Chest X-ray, AP view. Patient: 19 years old, sex M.
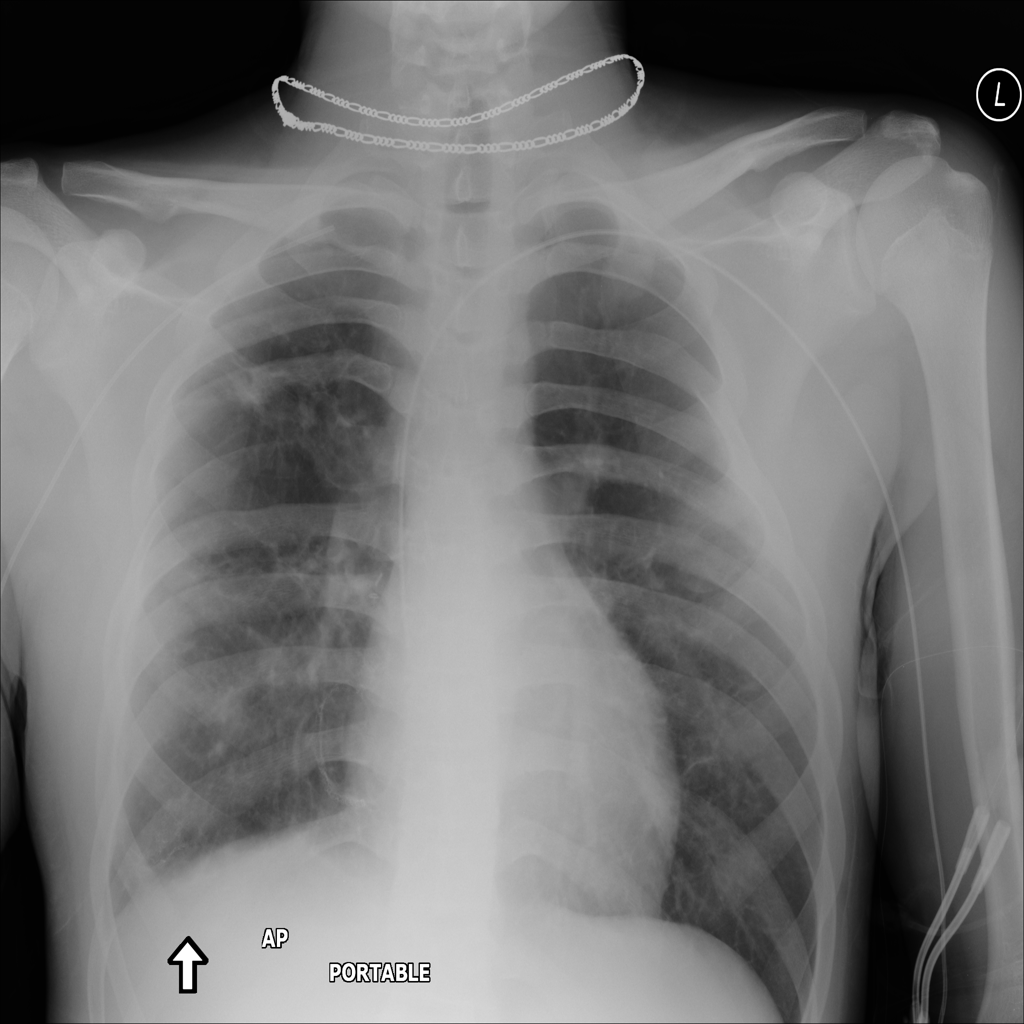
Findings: No Finding